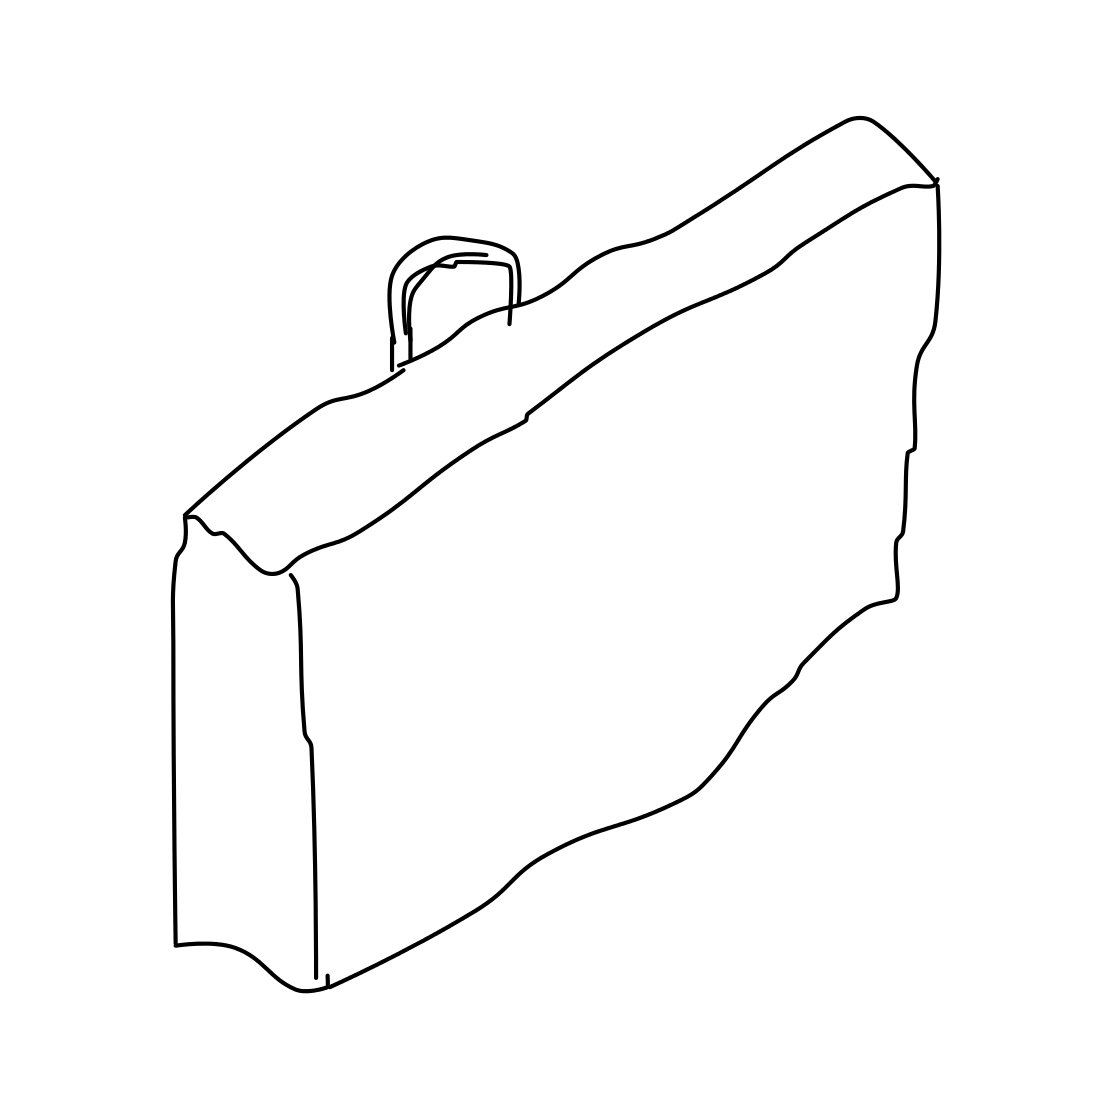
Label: suitcase